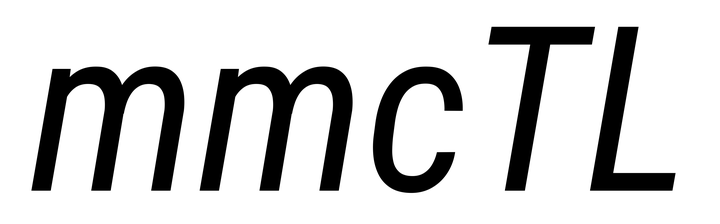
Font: Roboto-Italic_Condensed_Italic